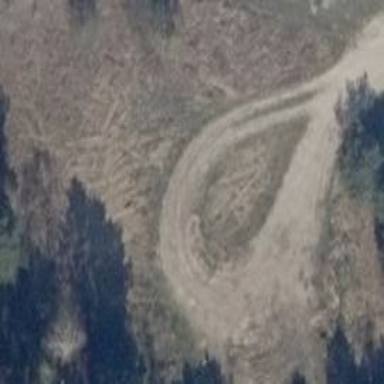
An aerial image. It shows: Turning loop on the road.